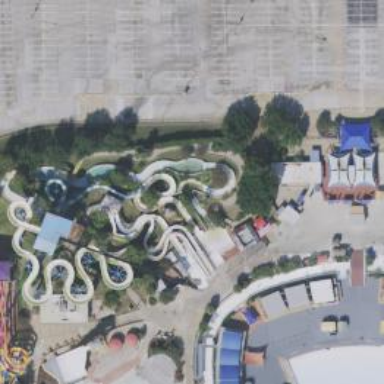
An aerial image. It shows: Water slide attraction.